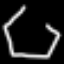
Label: octagon